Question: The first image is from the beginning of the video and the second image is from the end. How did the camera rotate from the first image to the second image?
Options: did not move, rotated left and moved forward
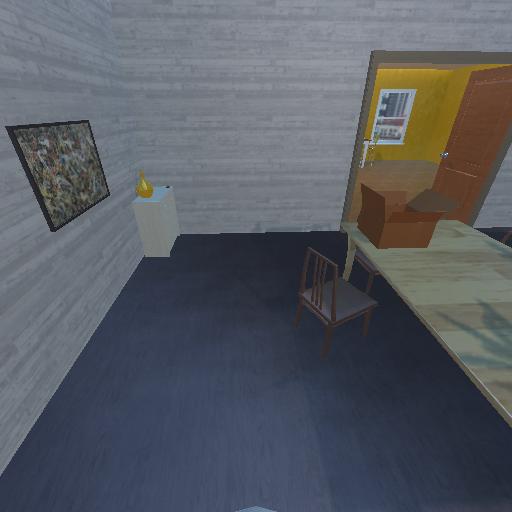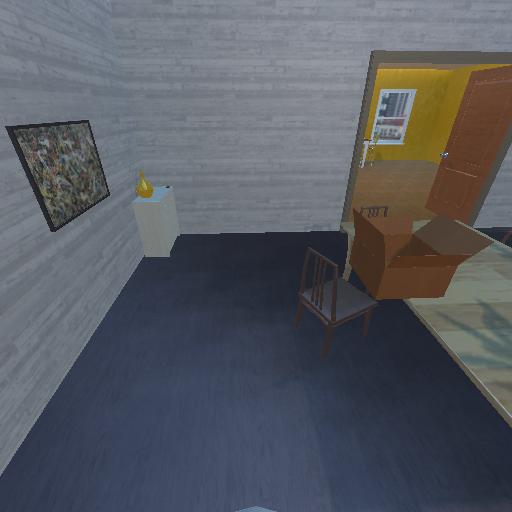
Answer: did not move